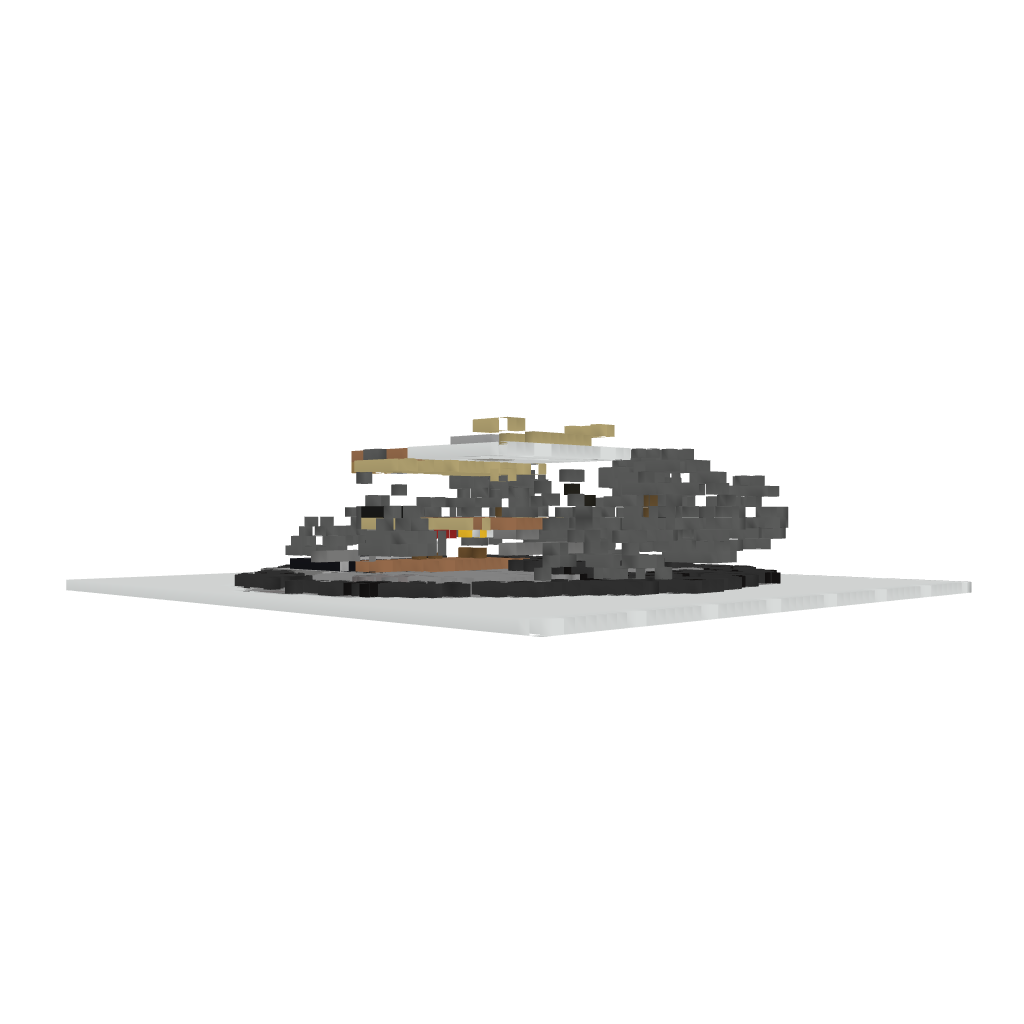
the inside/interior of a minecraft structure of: Luxury House #3